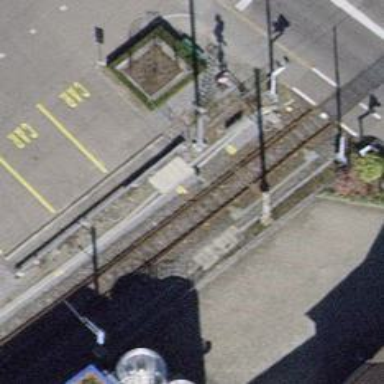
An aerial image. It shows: Railway switch.